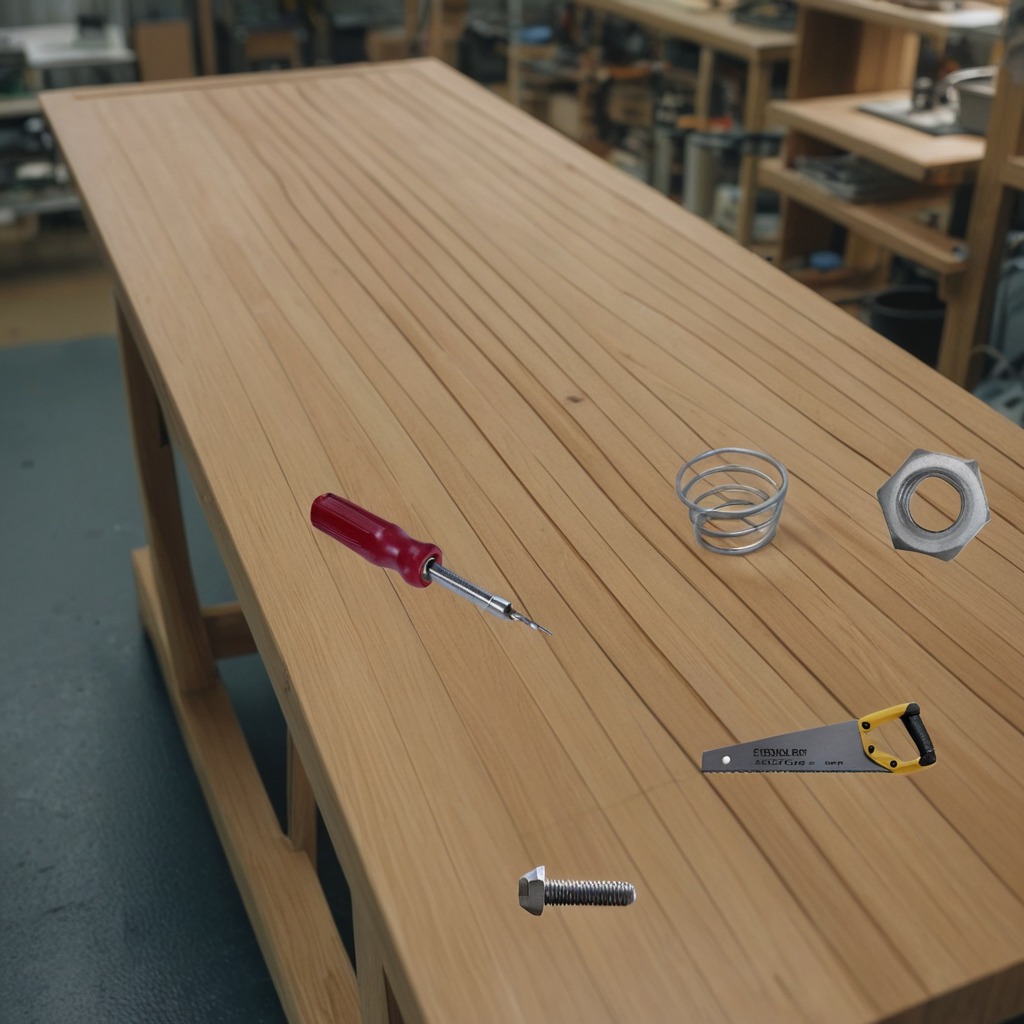
A metal machine screw, a coiled metal spring, a handheld metal saw, a screwdriver, and a metal nut are lying on a workbench inside a coastal fishing gear workshop.